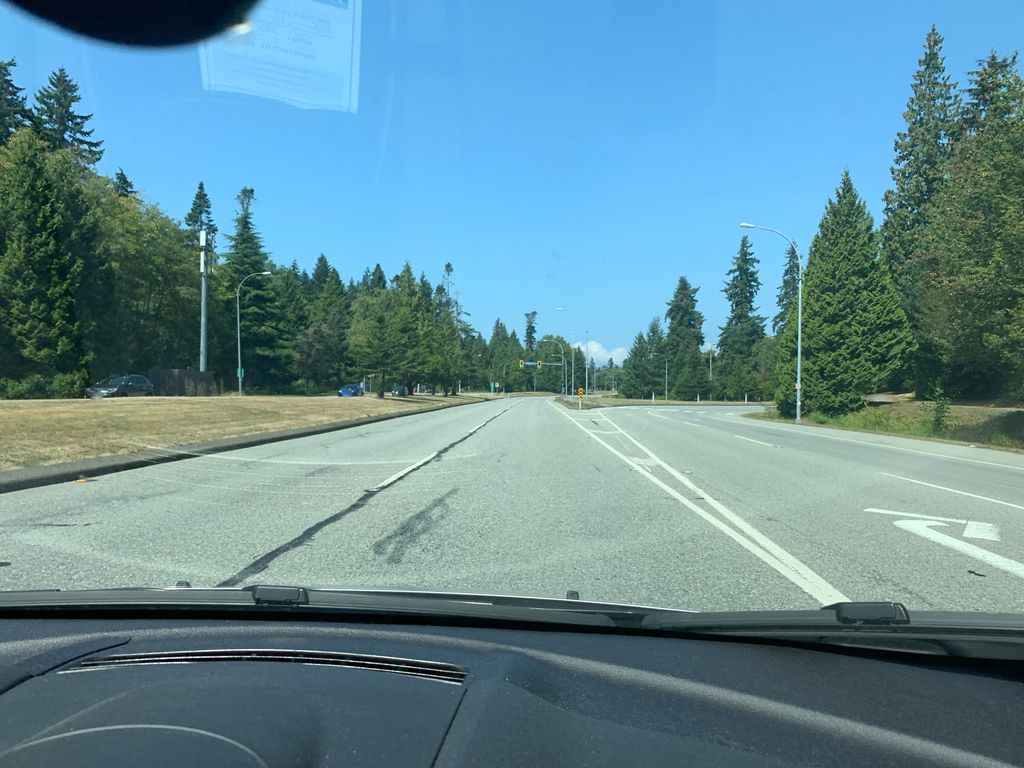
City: vancouver